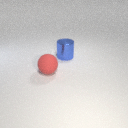
large red rubber sphere to the left of large blue metal cylinder